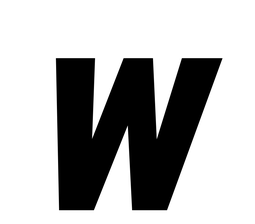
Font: Roboto-Italic_Condensed_ExtraBold_Italic